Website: bh-photo
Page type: gifting
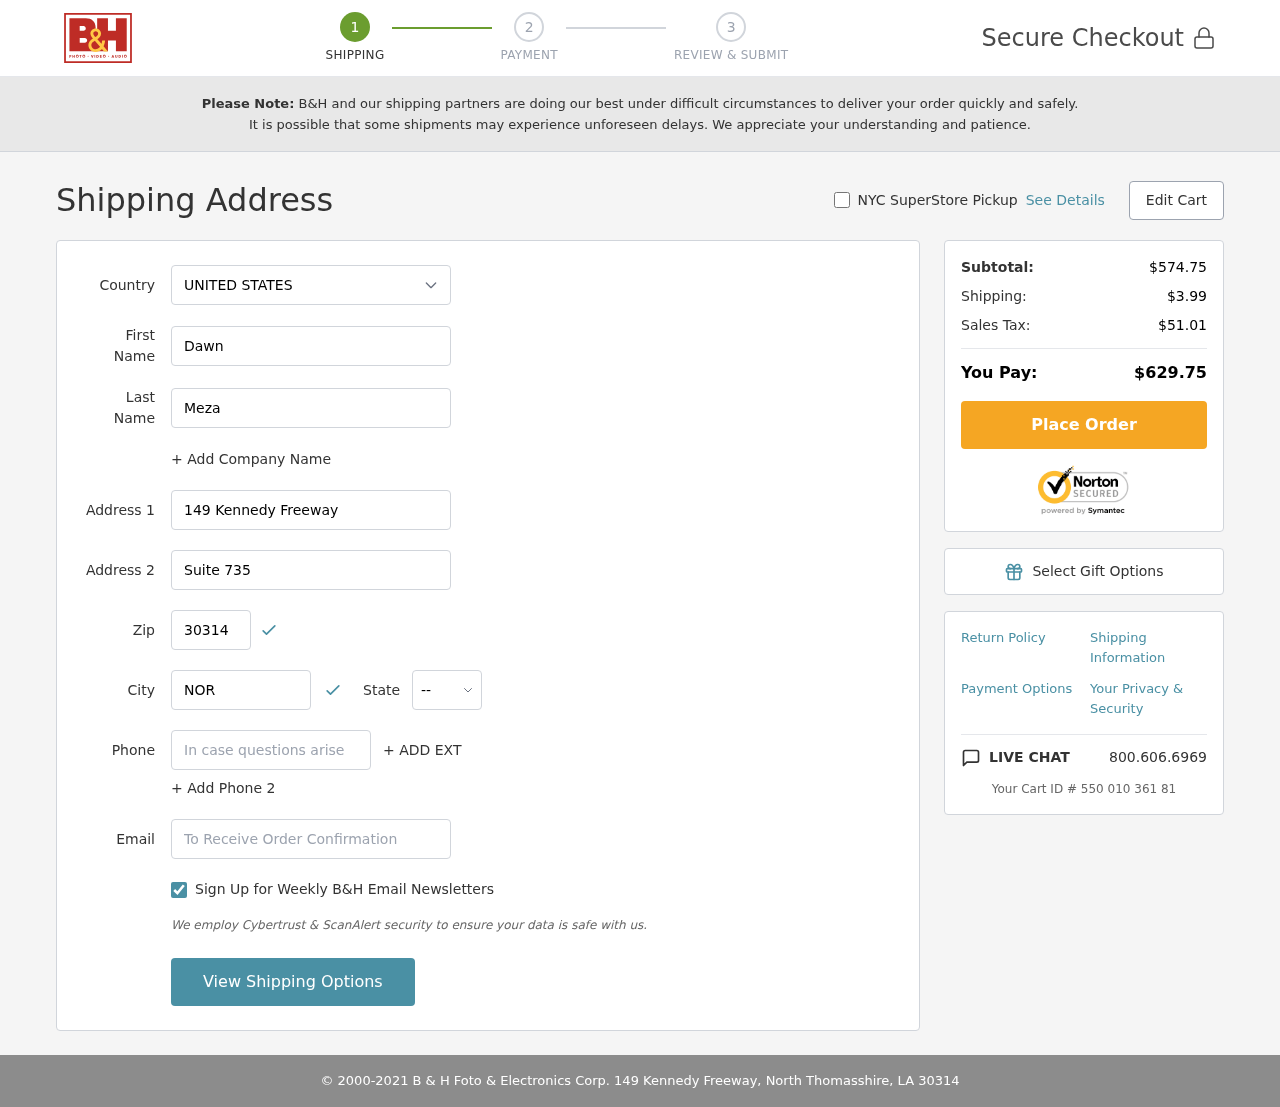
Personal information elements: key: PII_CITY
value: North Thomasshire
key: PII_COUNTRY
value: United States
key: PII_EMAIL
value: dawnmeza@gmail.com
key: PII_FIRSTNAME
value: Dawn
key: PII_LASTNAME
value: Meza
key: PII_PHONE
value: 4666534084
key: PII_POSTCODE
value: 30314
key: PII_STATE_ABBR
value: LA
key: PII_STREET
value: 149 Kennedy Freeway
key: PII_STREET2
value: Suite 735
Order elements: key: ORDER_SUBTOTAL
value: $574.75
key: ORDER_SHIPPING_COST
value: $3.99
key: ORDER_TAX
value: $51.01
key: ORDER_TOTAL
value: $629.75
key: ORDER_ID
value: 550 010 361 81